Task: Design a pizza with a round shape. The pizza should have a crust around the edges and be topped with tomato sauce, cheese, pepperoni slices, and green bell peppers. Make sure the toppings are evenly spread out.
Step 607:
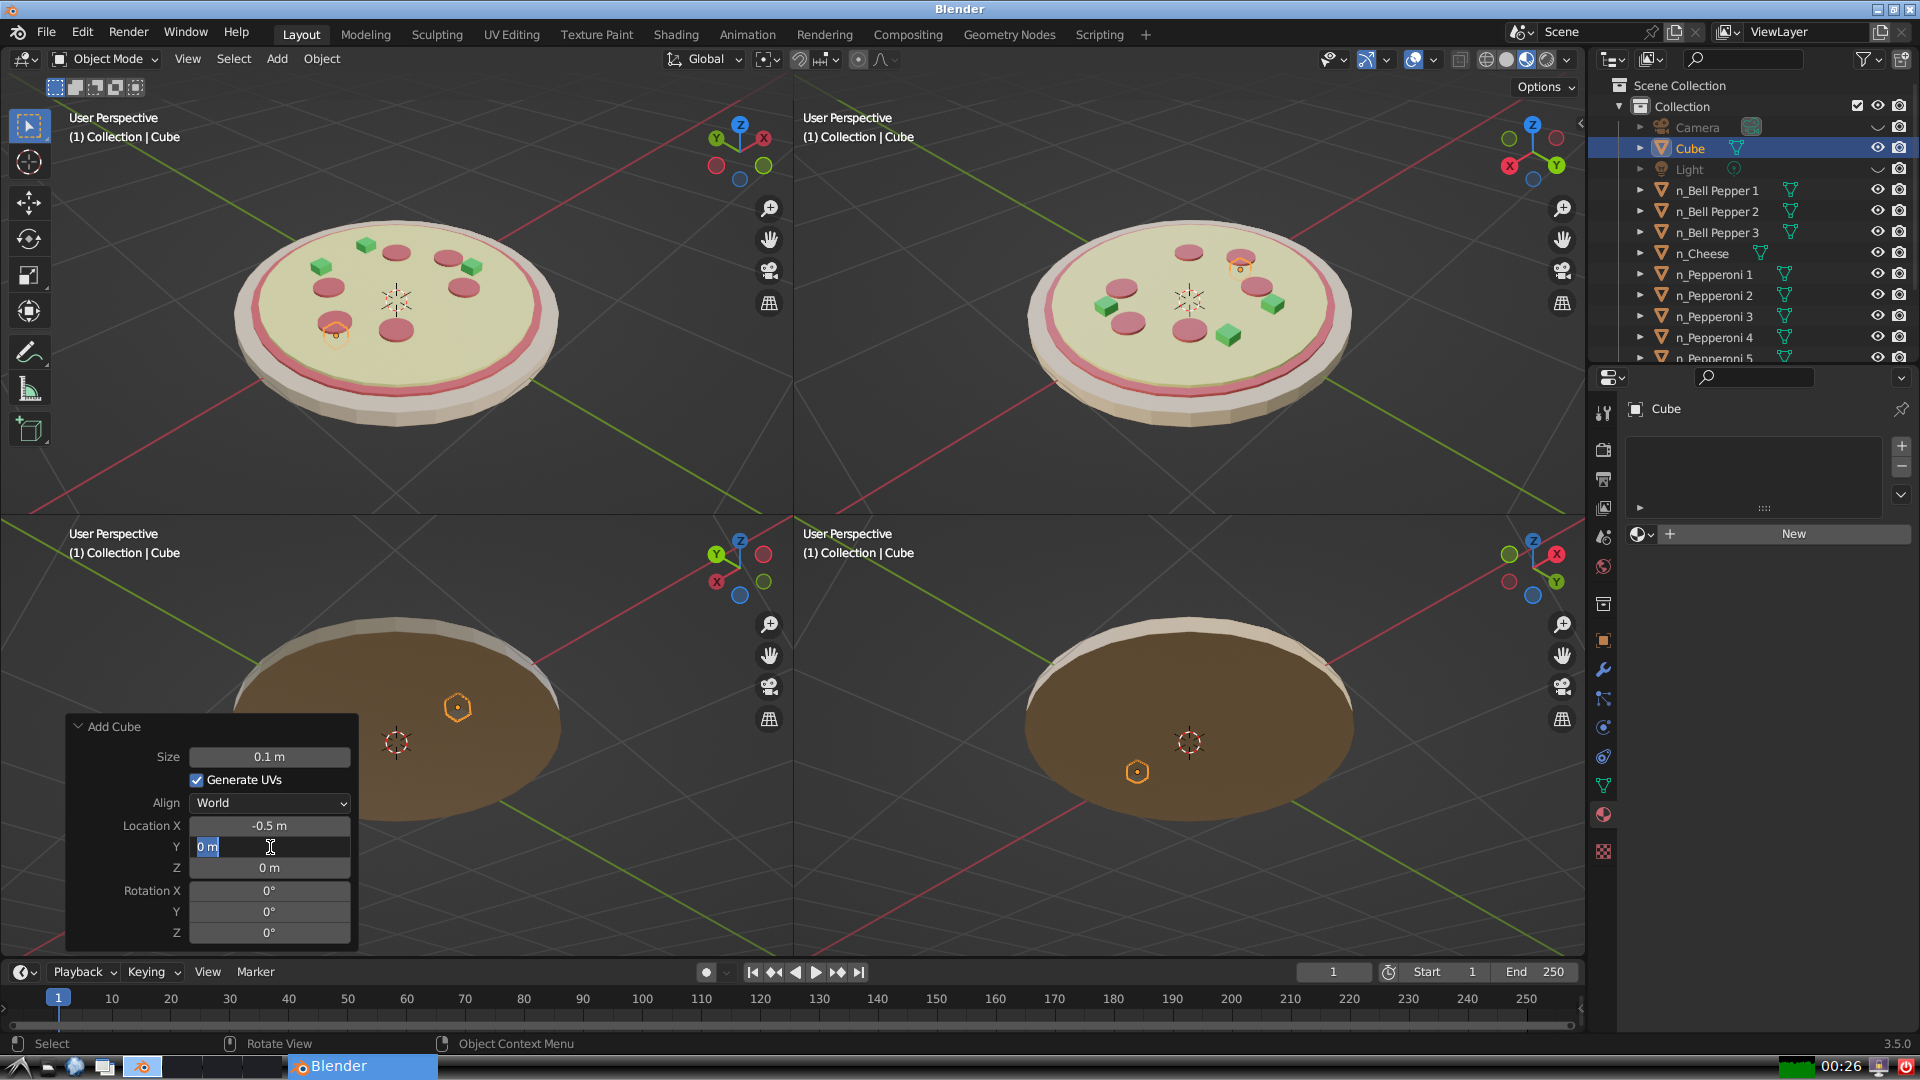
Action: input_text: -0.2